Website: lowes
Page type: billing-address
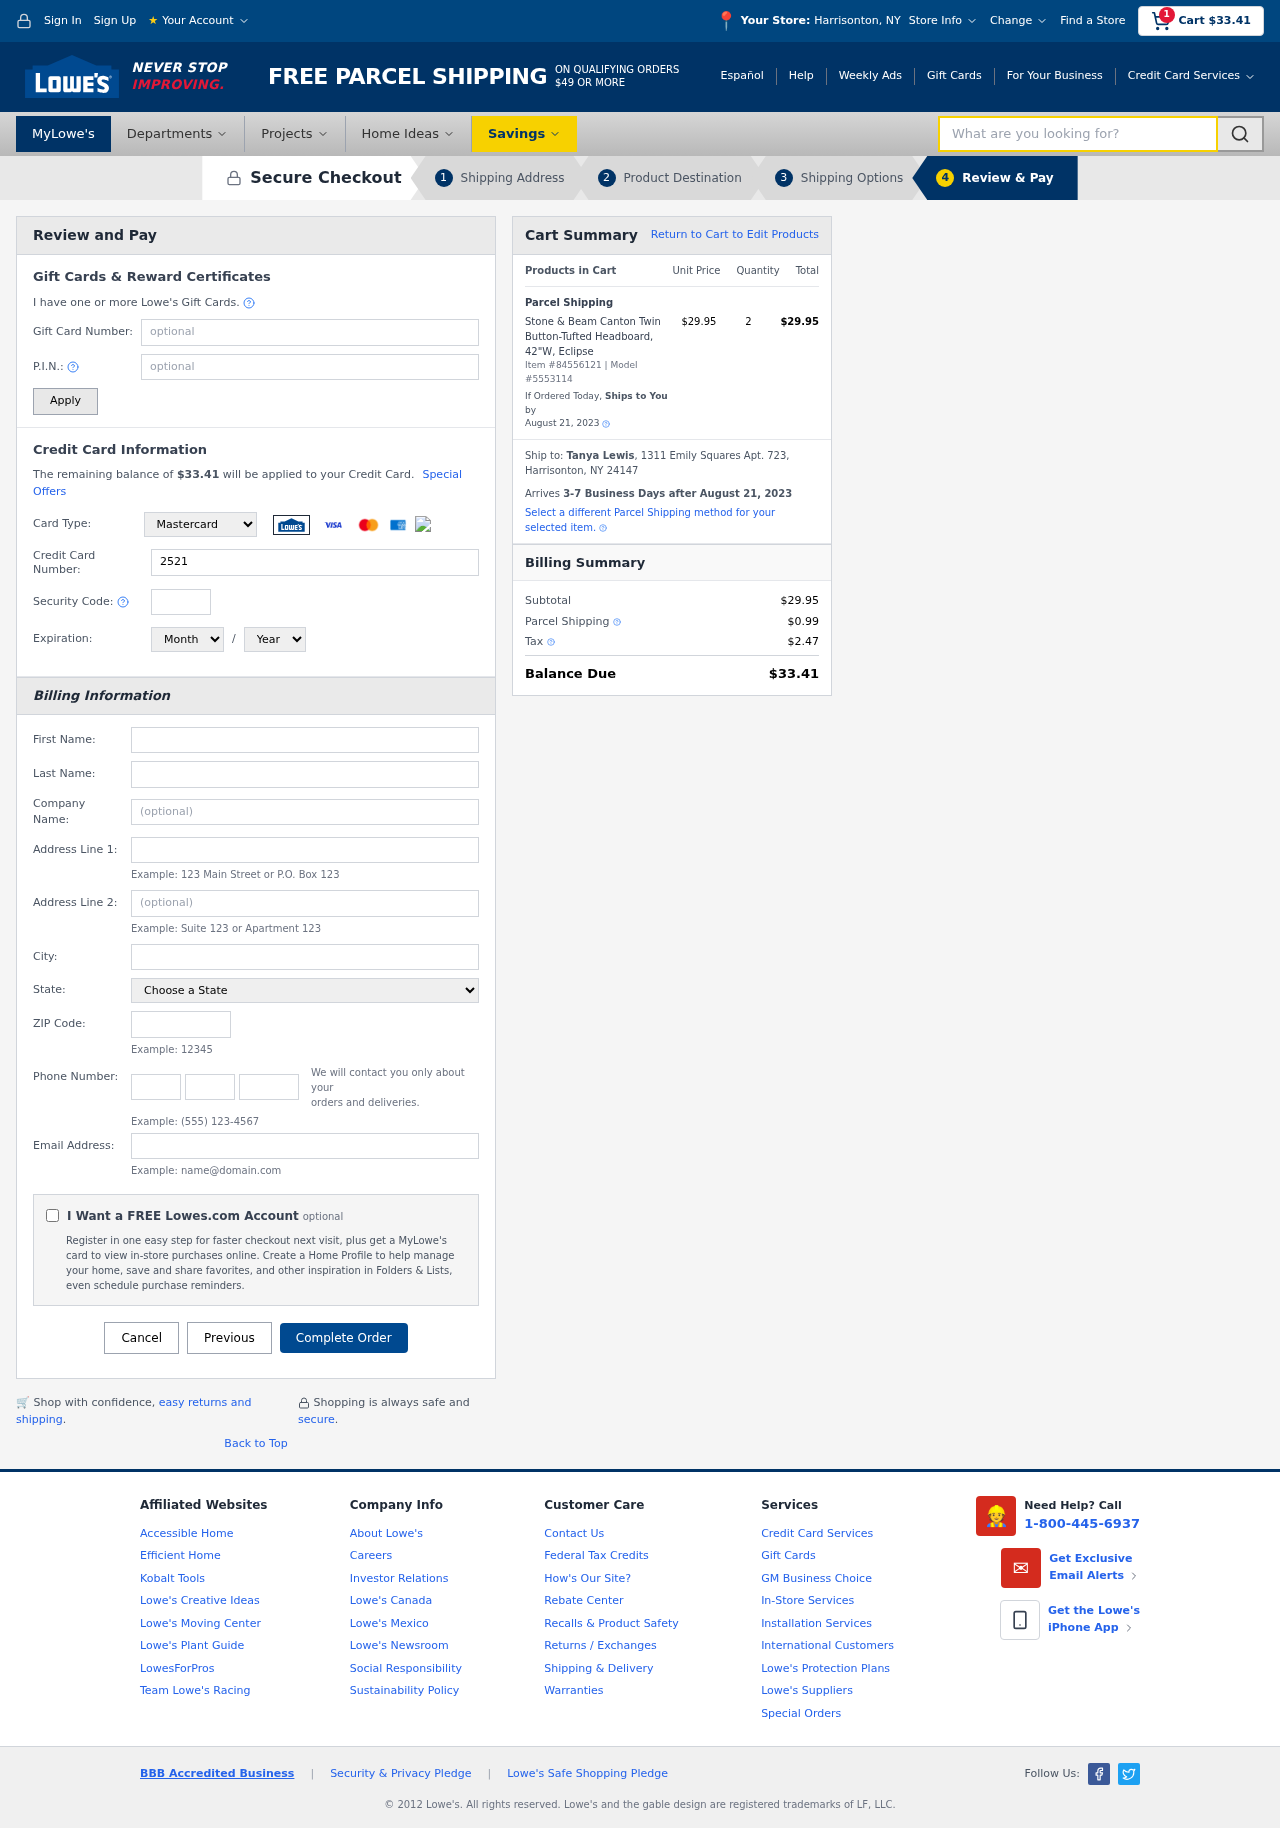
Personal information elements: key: PII_CARD_CVV
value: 703
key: PII_CARD_EXPIRY_MONTH
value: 06
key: PII_CARD_EXPIRY_YEAR
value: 27
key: PII_CARD_NUMBER
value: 2521 5980 5602 2246
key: PII_CARD_TYPE
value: Mastercard
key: PII_CITY
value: Harrisonton
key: PII_CITY_STATE
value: Harrisonton, NY
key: PII_EMAIL
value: tanya.lewis@gmail.com
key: PII_FIRSTNAME
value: Tanya
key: PII_FULLNAME
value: Tanya Lewis
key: PII_LASTNAME
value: Lewis
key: PII_PHONE_AREA
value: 492
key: PII_PHONE_PREFIX
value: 634
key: PII_PHONE_SUFFIX
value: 3714
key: PII_POSTCODE
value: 24147
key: PII_STATE
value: New York
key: PII_STREET
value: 1311 Emily Squares Apt. 723
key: PII_STREET2
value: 9547 White Burgs
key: PII_CITY_STATE_ZIP
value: Harrisonton, NY 24147
Product elements: key: PRODUCT1_NAME
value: Stone & Beam Canton Twin Button-Tufted Headboard, 42"W, Eclipse
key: PRODUCT1_PRICE
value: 29.95
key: PRODUCT1_QUANTITY
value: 2
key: PRODUCT_ITEM_NUMBER
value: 84556121
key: PRODUCT_MODEL_NUMBER
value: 5553114
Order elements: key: ORDER_SUBTOTAL
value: $33.41
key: ORDER_TOTAL
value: $33.41
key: ORDER_SHIPPING_DATE
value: August 21, 2023
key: ORDER_SUBTOTAL
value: $29.95
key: ORDER_DELIVERY_DATE
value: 3-7 Business Days after August 21, 2023
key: ORDER_SHIPPING_DATE2
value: August 21, 2023
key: ORDER_SUBTOTAL2
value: $29.95
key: ORDER_SHIPPING_COST
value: $0.99
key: ORDER_TAX
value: $2.47
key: ORDER_TOTAL2
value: $33.41
Search elements: key: HEADER_SEARCH
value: What are you looking for?